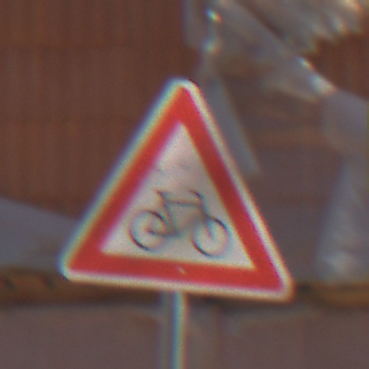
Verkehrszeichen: RadverkehrLinks
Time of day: MorningAfternoon
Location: Outdoor (Nature)
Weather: Clear
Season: Summer
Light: Natural